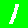
Digit: 1